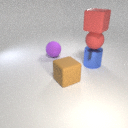
large blue metal cylinder below large red rubber sphere